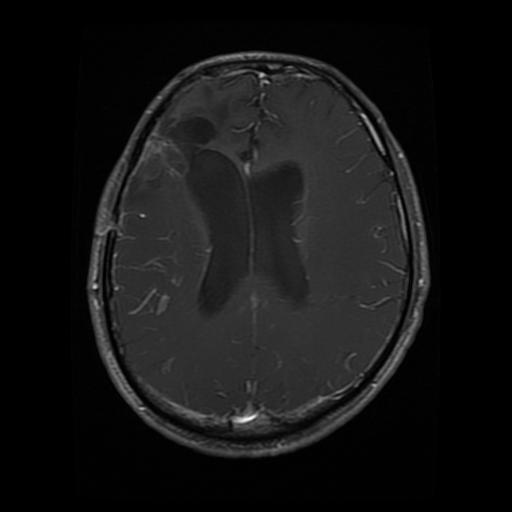
Label: glioma